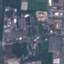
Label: Industrial